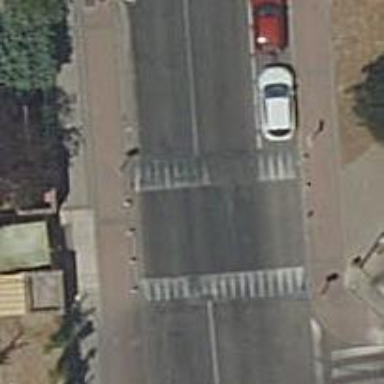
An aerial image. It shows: Marked crossing with traffic calming table and pedestrian island.